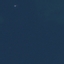
Land use / land cover: SeaLake